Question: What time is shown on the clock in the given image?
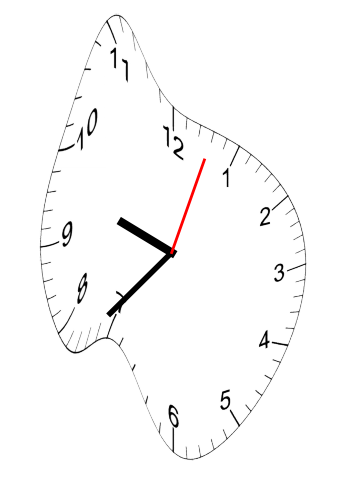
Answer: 09:37:03